Aerial crown-view tile of a tropical tree (Barro Colorado Island, Panama), acquired 20241112:
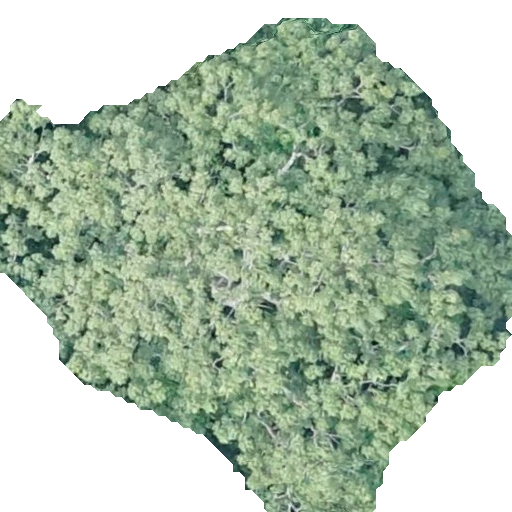
Species: Pseudobombax septenatum
GBIF accepted scientific name: Pseudobombax septenatum
Crown area: 275.024 m²